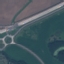
Label: Highway